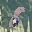
Label: 8